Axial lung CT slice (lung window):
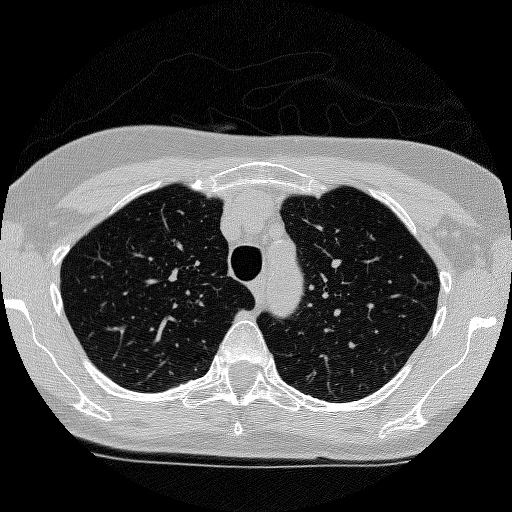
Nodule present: no